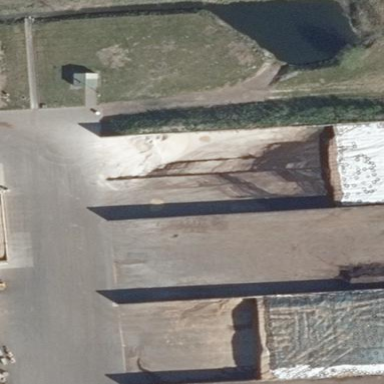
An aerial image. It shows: Bunker silo.